Field crop: tomato
Growth stage: 1
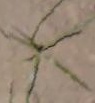
Species: cyperus